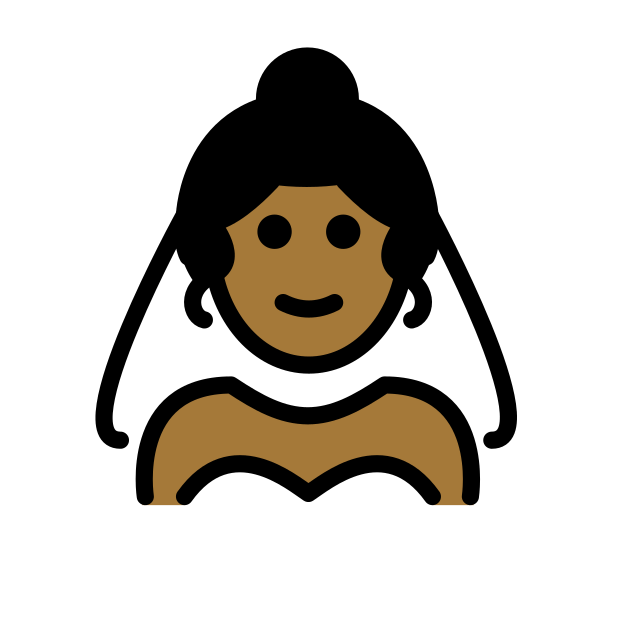
woman with veil: medium-dark skin tone